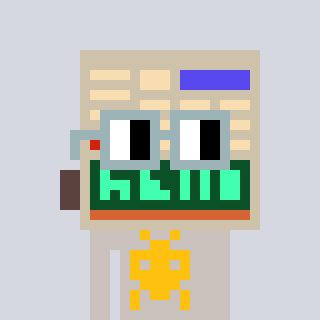
a pixel art character with square dark gray glasses, a calculator-shaped head and a foggrey-colored body on a cool background